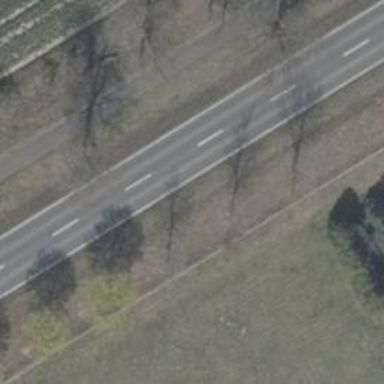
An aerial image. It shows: Avenue lined with deciduous broadleaved trees.